Question: Is there a way to see what the CSC (or VBC) parameters are, when building an application using the Visual Studio?
Visual Studio calls CSC.exe/VBC.exe behind the scenes. I want to know if there is a way to see that call.
I need this info to replicate the equivalent Build script using the command line.
I set the different levels of verbosity for the build, still I do not see any CSC.EXE call in the output window.
I'm really surprised why Microsoft did not put an easy way to see the underlying CSC command.
AJ if I go through your steps I get:
I do not see any reference to CSC
---
OK here is how I resolved this:
First I went to tools and options and set the verbosity to detail. (After this point still build output was empty).
Then I got Service pack for VS2010.
I also had similar issue for Visual Studio 2012 I had to get "update 4" to see the logs and CSC.EXE ion the output.
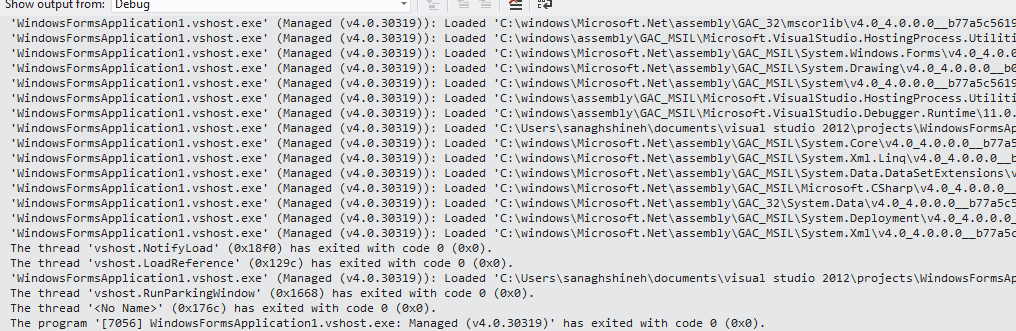
Answer: I think what you're looking for can be set up in your VS environment options. Under the Tools menu, select "Options," then "Projects and Solutions." Make sure "Show Output window when build starts" is checked.

Then, under "Projects and Solutions," select "Build and Run" and change the level of "MSBuild project build output verbosity." I changed it to "Detailed" as an experiment, but you can fiddle with the levels to get what you want.

Then, when you build/rebuild your solution, the easiest thing to do is to place your cursor in the build output window and search for "csc" (or "vbc" for VB). You should be able to see the entire command line call to the compiler.

To answer your comment, change the "Show output from" drop-down option at the top of the output window from "Debug" to "Build" and do a build/rebuild without running the application in debug mode.